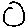
Label: circle